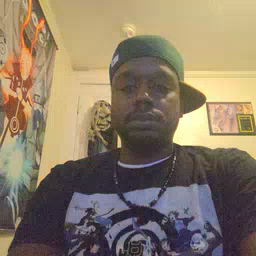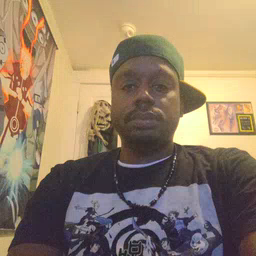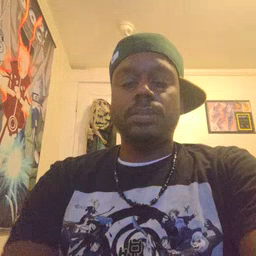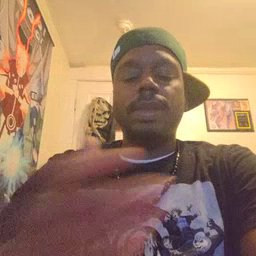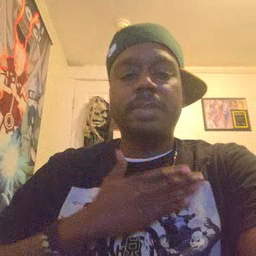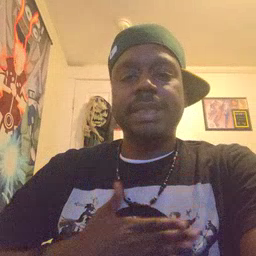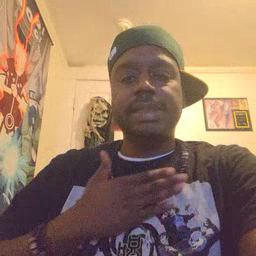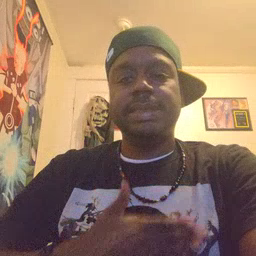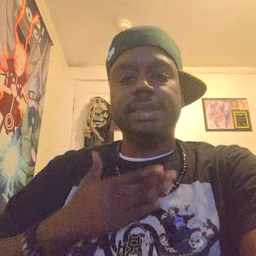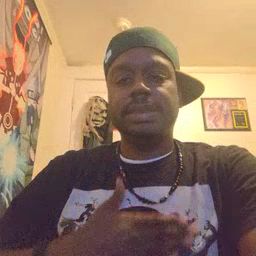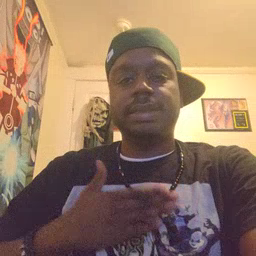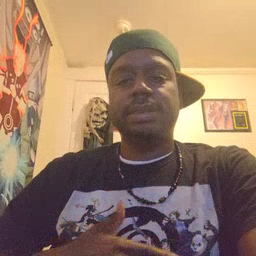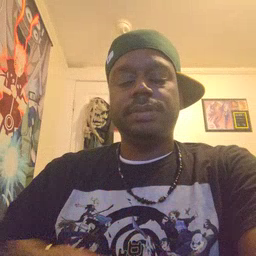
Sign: please